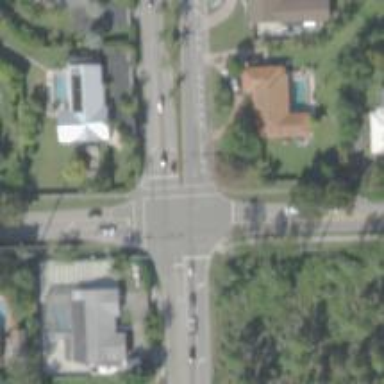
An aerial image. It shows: Uncontrolled road crossing with lines markings.